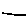
Label: line